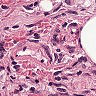
Metastatic tissue present: yes